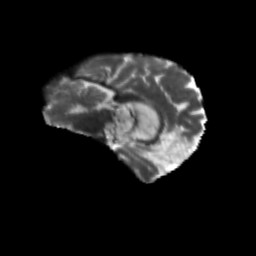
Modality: T2w
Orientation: sagittal
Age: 65
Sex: male
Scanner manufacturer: siemens
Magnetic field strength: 3 T
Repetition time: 4.71 s
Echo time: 0.0906 s